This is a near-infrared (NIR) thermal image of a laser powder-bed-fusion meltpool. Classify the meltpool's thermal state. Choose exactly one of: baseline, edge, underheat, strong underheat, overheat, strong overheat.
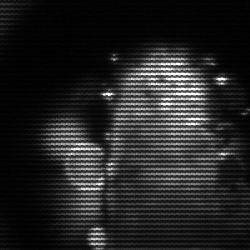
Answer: strong underheat